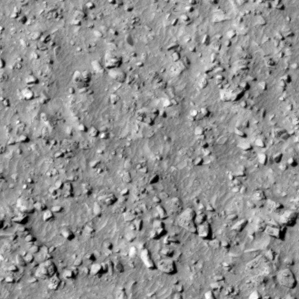
Label: non_frost